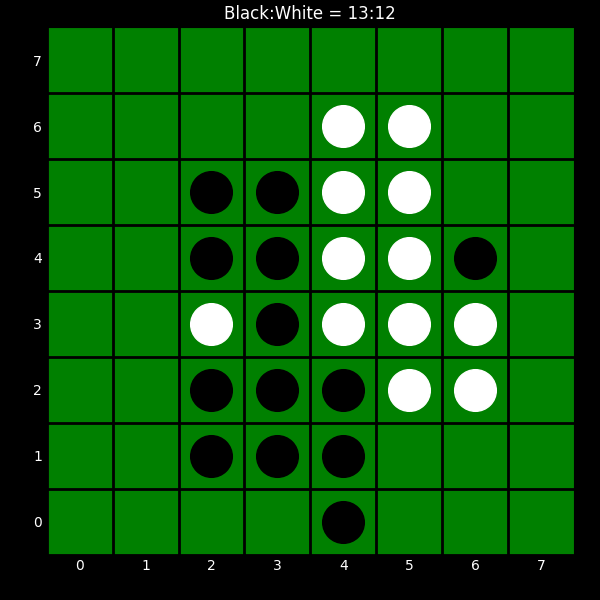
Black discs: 13
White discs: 12